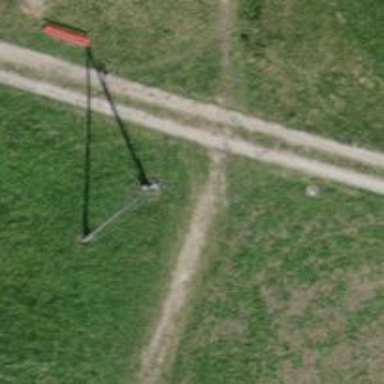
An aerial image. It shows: Minor power line.